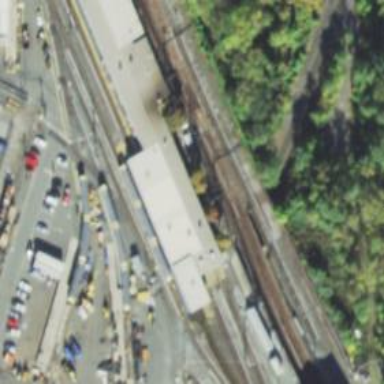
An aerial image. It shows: Rail spur bridge that is electrified.